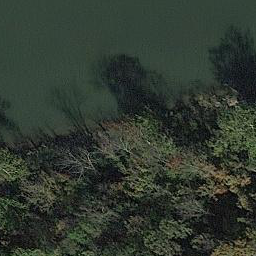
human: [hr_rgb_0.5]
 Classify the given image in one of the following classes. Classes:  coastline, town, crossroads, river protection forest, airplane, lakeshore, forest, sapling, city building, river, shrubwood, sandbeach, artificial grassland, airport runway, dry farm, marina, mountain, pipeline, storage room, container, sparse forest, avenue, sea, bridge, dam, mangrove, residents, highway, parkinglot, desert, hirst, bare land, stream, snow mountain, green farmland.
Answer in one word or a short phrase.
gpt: river protection forest